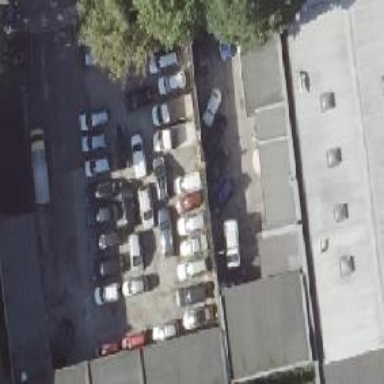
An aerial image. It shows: Car repair shop.